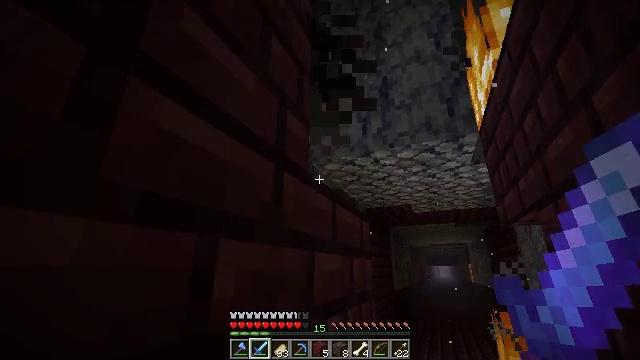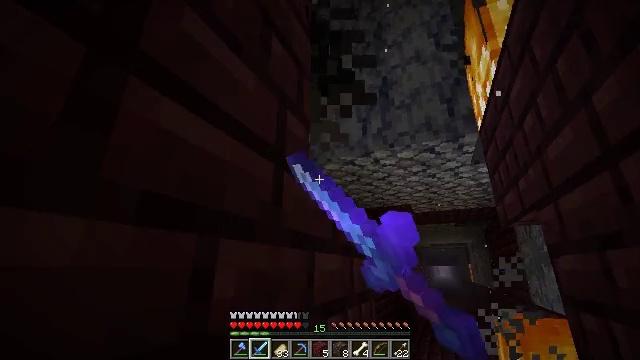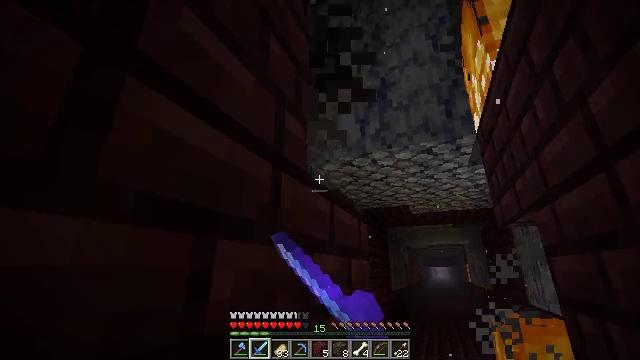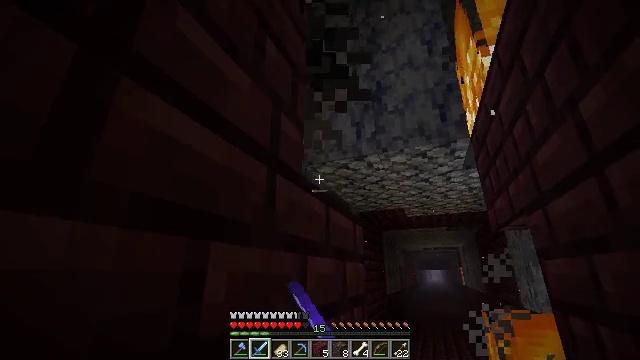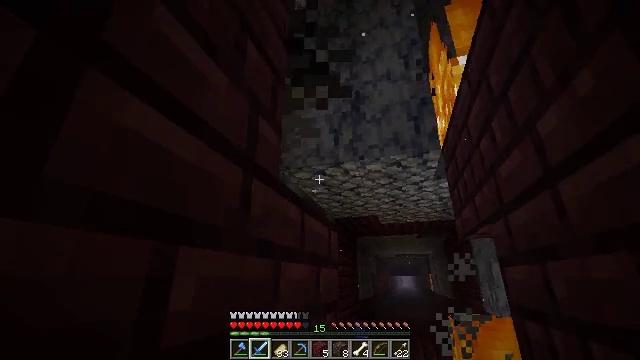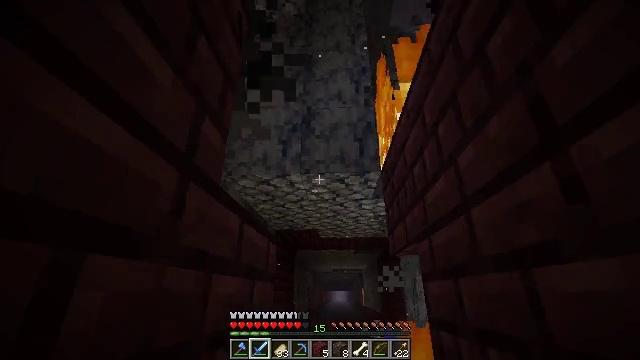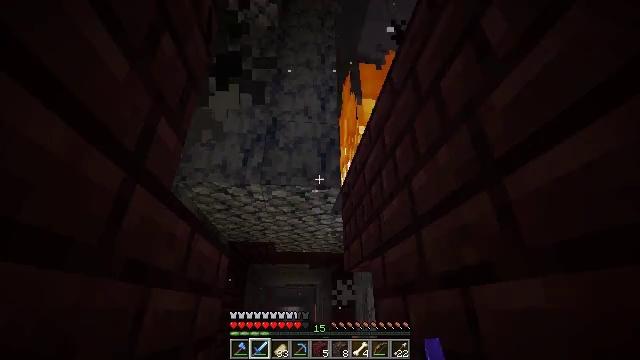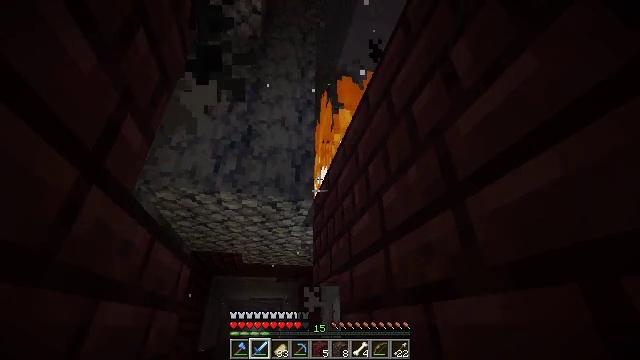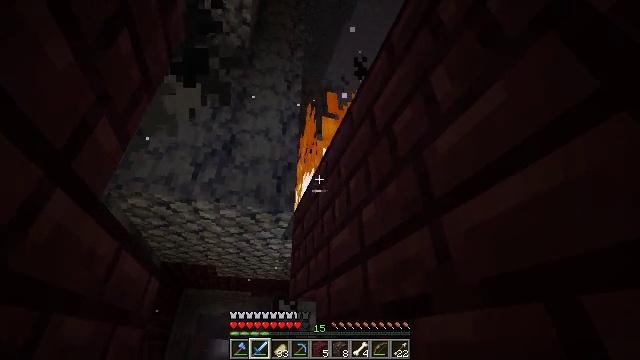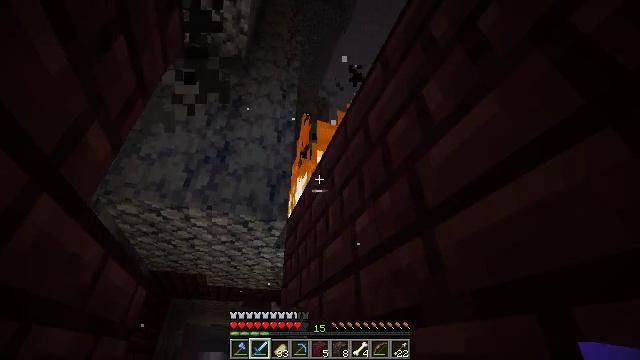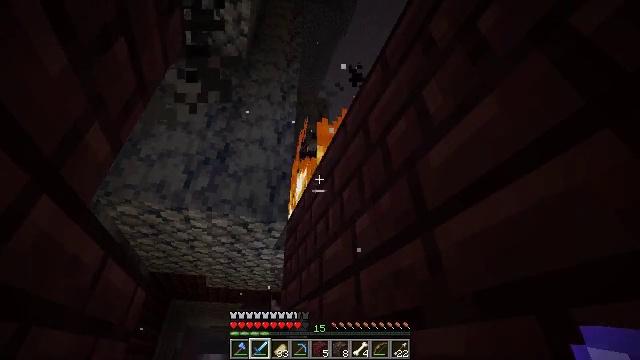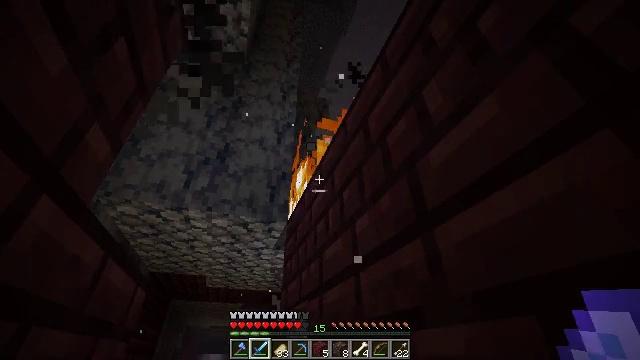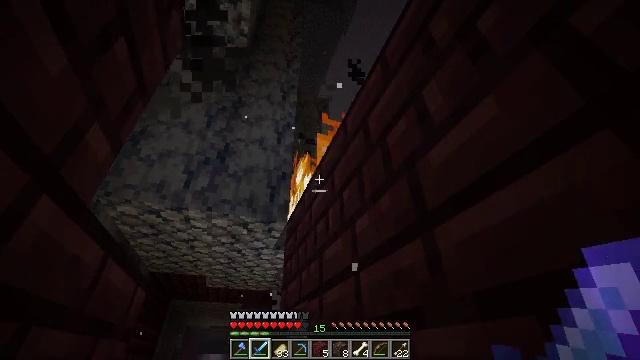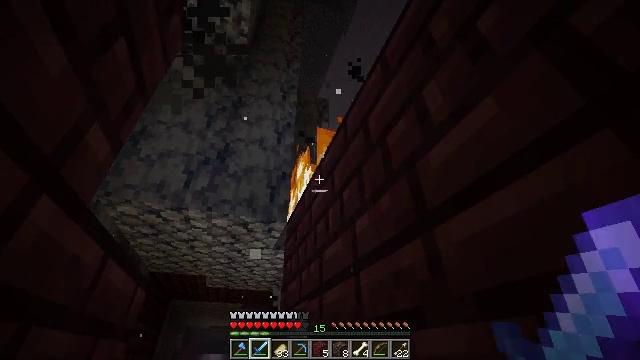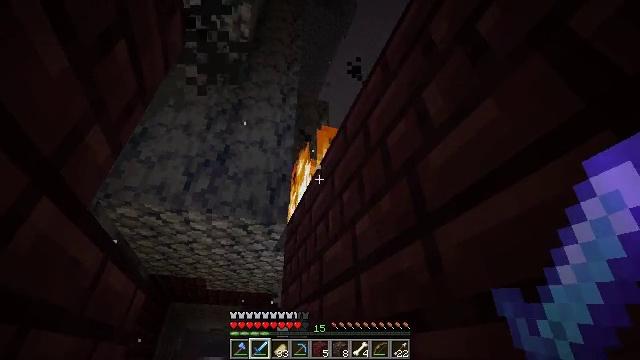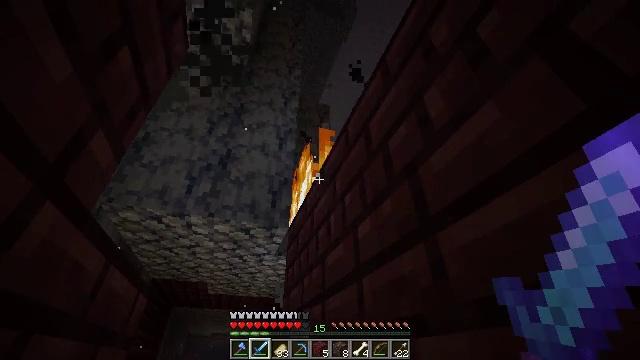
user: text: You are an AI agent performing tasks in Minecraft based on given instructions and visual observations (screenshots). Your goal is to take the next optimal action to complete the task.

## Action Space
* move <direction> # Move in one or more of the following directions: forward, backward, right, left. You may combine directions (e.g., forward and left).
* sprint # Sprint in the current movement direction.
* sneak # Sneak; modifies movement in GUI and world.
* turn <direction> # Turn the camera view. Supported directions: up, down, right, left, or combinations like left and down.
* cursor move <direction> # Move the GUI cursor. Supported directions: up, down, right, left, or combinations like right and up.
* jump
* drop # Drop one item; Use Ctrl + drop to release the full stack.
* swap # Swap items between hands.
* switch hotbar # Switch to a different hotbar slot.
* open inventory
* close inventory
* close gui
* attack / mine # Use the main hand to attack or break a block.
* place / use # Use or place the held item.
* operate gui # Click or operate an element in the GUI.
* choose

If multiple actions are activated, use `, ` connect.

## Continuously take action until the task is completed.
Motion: motion action
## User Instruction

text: Put out the fire.
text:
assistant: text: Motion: attack / mine
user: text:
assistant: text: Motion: no_op
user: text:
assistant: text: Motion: turn right
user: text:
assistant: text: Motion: turn right and up
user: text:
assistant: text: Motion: turn right and up
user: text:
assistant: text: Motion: turn right and up
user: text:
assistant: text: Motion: turn right and up
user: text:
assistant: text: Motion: turn right and up
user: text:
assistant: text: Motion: turn right and up
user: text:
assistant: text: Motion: no_op
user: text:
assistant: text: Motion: no_op
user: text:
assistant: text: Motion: no_op
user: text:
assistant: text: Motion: no_op
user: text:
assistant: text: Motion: no_op
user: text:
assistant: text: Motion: no_op
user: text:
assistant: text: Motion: no_op
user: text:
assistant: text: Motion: no_op
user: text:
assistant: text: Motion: no_op
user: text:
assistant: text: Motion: no_op
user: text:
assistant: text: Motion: no_op
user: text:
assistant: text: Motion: no_op
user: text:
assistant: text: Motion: no_op
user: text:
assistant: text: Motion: no_op
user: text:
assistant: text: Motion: no_op
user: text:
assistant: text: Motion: no_op
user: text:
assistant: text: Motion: no_op
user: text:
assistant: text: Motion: no_op
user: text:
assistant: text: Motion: no_op
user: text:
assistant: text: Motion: no_op
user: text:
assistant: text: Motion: no_op